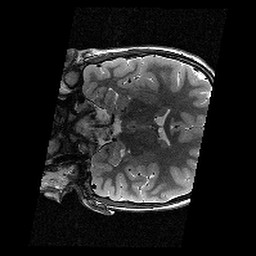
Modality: T2w
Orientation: coronal
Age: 12
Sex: female
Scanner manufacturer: siemens
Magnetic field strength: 3 T
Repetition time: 9.23 s
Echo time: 0.067 s